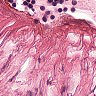
Metastatic tissue present: no